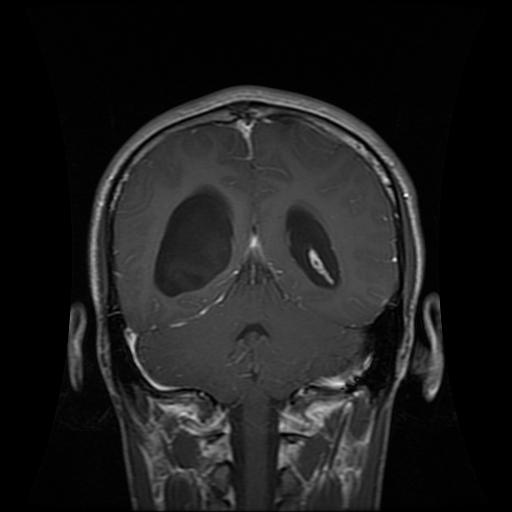
Label: glioma